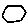
Label: hexagon